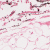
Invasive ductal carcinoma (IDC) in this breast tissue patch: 0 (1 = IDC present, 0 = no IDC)